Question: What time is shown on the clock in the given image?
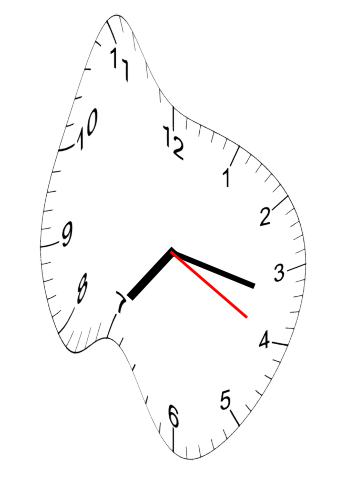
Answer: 07:17:20